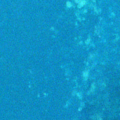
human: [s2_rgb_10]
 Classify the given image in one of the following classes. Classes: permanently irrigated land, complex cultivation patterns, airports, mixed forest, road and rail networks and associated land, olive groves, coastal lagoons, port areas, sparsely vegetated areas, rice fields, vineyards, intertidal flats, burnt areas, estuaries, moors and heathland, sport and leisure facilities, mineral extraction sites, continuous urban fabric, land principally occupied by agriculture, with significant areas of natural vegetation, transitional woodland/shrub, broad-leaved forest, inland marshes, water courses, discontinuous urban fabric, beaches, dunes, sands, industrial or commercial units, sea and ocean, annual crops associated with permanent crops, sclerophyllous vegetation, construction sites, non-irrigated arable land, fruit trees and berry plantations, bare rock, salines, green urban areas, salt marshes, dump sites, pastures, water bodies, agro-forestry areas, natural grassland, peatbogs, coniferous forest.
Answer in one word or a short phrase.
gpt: sea and ocean